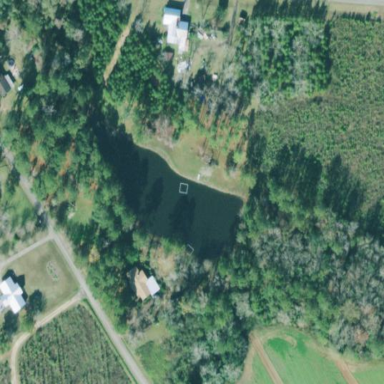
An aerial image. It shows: Peaceful pond surrounded by nature.